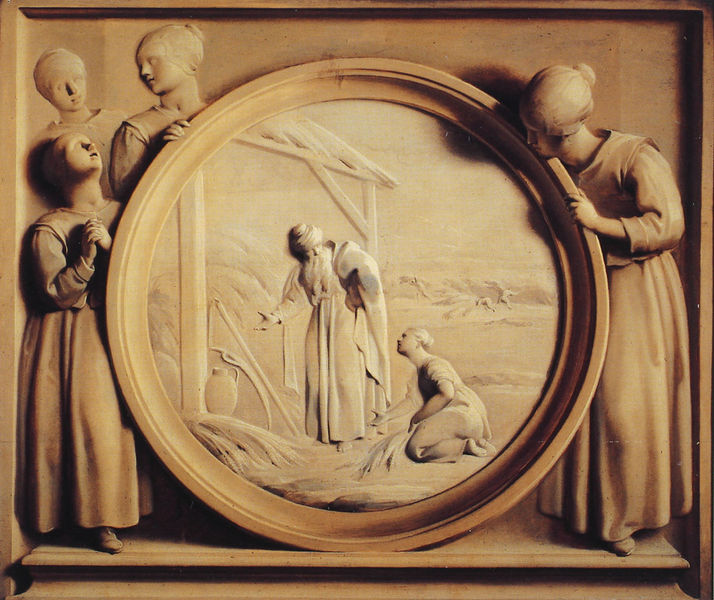
Titel: Boaz und Ruth
Künstler: Jacob de Wit
Institution: Utrecht, Rijksmuseum Het Catharijneconvent
Schlagwörter: mann, frauen, mädchen, geste, holz, dach, bart, vollbart, herr, hütte, gewand, paar, brunnen, kreis, rund, krug, skulptur, relief, foto, nische, knien, schnitzerei, stall, maria, anbetung, rondo, rebekka